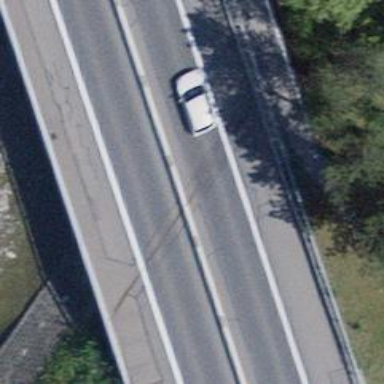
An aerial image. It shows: Trunk highway.